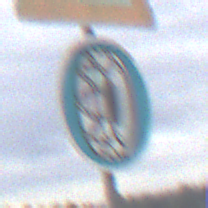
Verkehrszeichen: SchneekettenVorgeschrieben
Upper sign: SchneeOderEisglaette
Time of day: Midday
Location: Outdoor (Suburban)
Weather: Overcast
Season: NotSpecified
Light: Natural